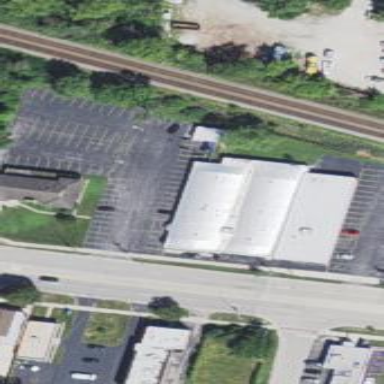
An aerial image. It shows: Retail building with bowling alley.